Question: It is required to place a number of queens so that there is a queen in each row and column. Find the number of different placements of queens that satisfy the constraint that queens cannot attack each other. At the same time, the newly placed queen cannot be eaten by the existing knight, but there is no need to consider whether the knight will be attacked by the queen.
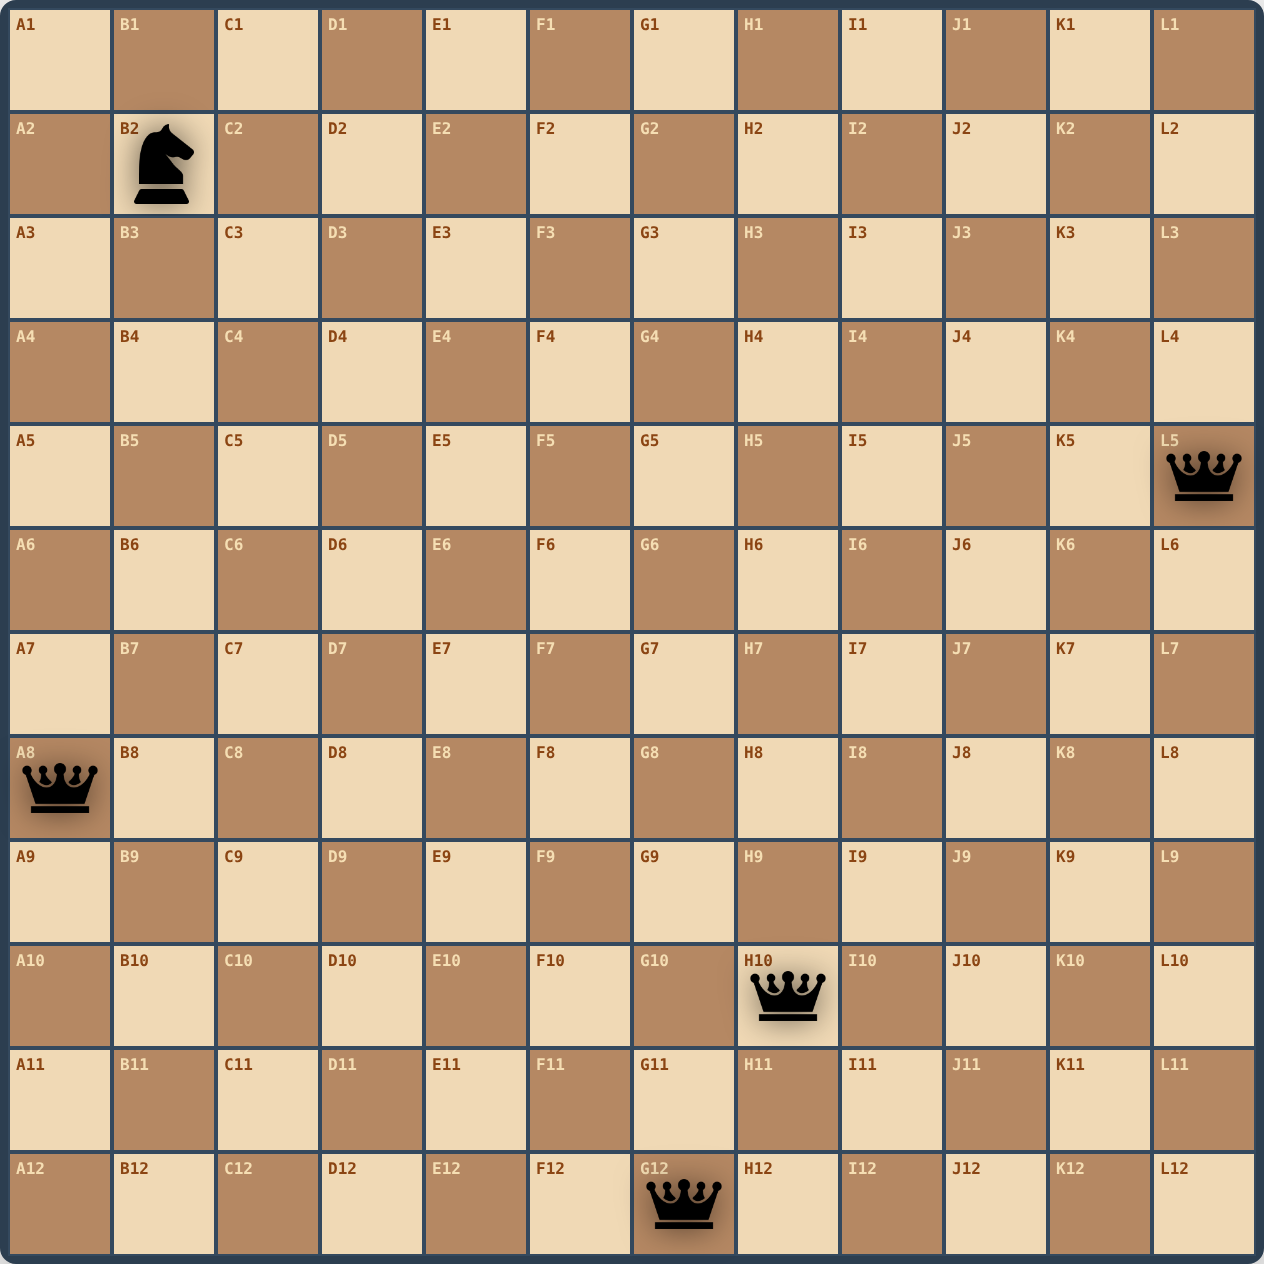
Answer: 5